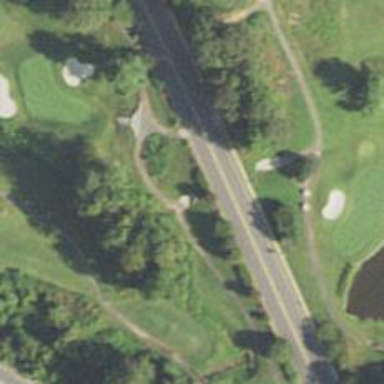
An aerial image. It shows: Service road used as golf cart path.